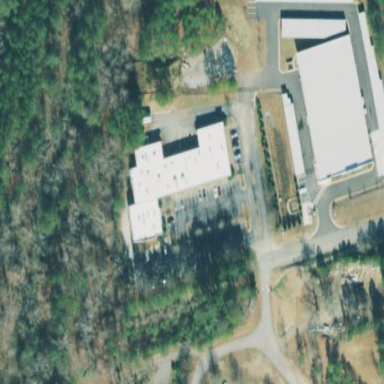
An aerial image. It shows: Commercial building.